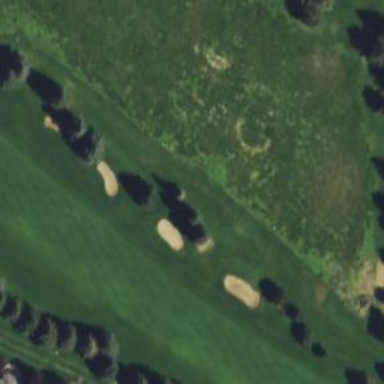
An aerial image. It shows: Rough grassy area used for golf.